Question: '''
sfdp -Goverlap=prism -Tsvg grafo.gv > grafo.svg
'''
This simple command seams to behave differently in my computer (I have ubuntu 11) comparing to my friend's mac. In my computer it takes something like a minute, while on it's computer it takes less then a second. Our hardware isn't that different in therms of processor (I don't have my graphics card drivers installed thought, but I doubt graphviz uses graphic card to do something)
Also the output files look different- his looks much better (this is his):

Mine just spreads all the nodes in a enormous area...! And it seams kinda buggy when opening with a svg viewer :/ Sometimes i doesn't even open at all.
I don't understand what might be the cause of this, my version of graphviz is relatively recent.
Here is some eventually useful information:
> dot - graphviz version 2.26.3 (20100126.1600) Activated plugin
library: libgvplugin_pango.so.6 Using textlayout: textlayout:cairo
Activated plugin library: libgvplugin_dot_layout.so.6 Using layout:
dot:dot_layout Activated plugin library: libgvplugin_core.so.6 Using
render: dot:core Using device: dot:dot:core The plugin configuration
file: /usr/lib/graphviz/config6 was successfully loaded.
render : cairo dot fig gd map ps svg tk vml vrml xdot
layout : circo dot fdp neato nop nop1 nop2 osage patchwork sfdp twopi
textlayout : textlayout
device : canon cmap cmapx cmapx_np dot eps fig gd gd2 gif gv imap imap_np ismap jpe jpeg jpg pdf plain plain-ext png ps ps2 svg svgz tk
vml vmlz vrml wbmp x11 xdot xlib
loadimage : (lib) eps gd gd2 gif jpe jpeg jpg png ps svg
Would be great if you people could help me. Here is the gv file, so you can try to render it yourself:
<URL>
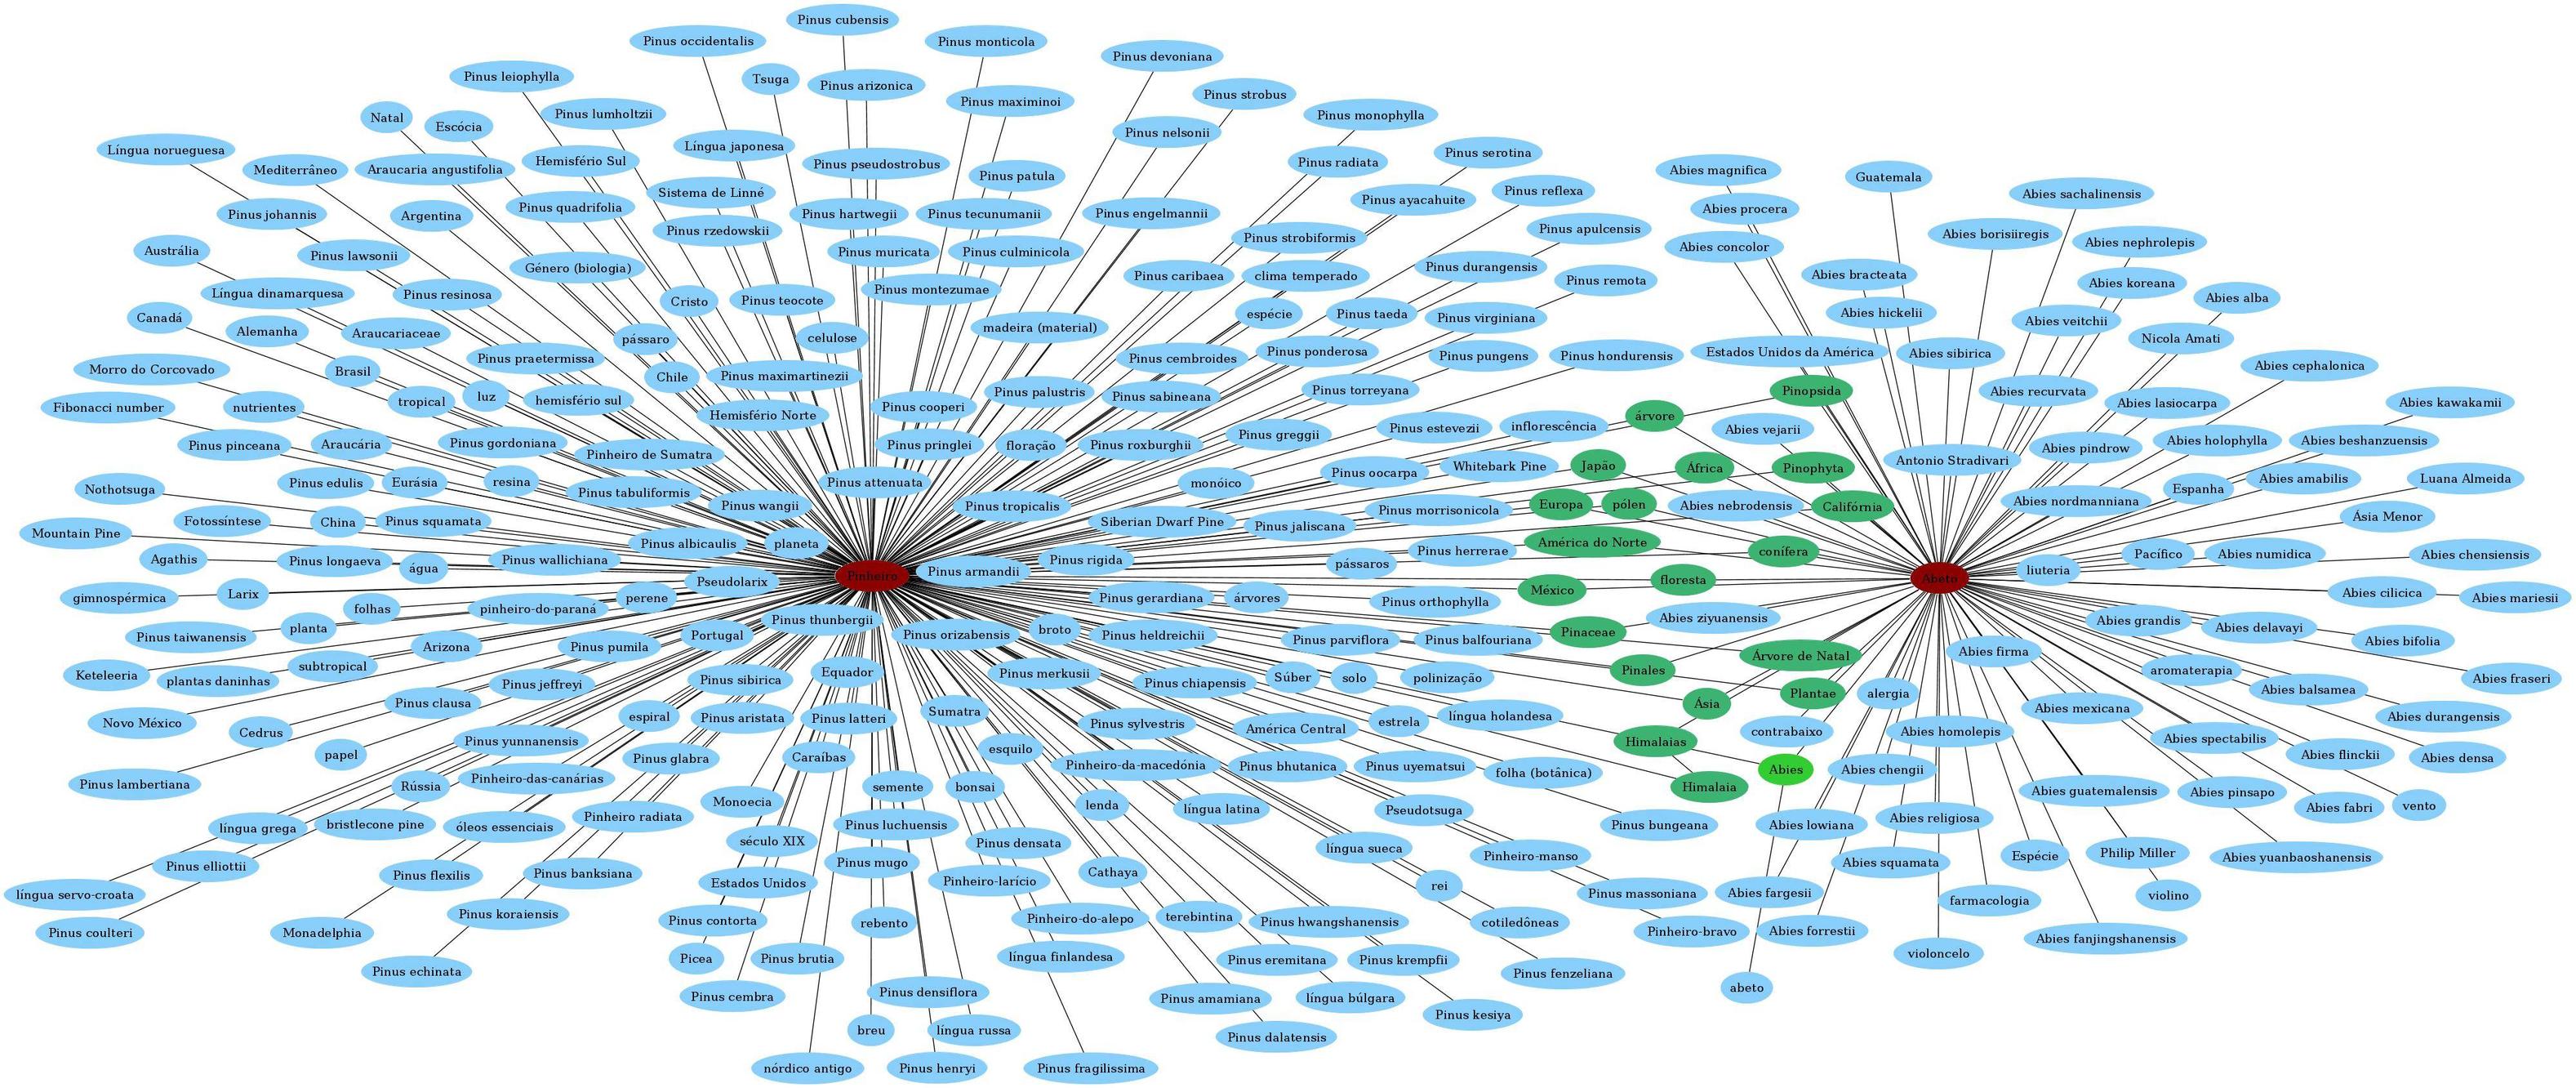
Answer: I solved this by installing a more recent version of graphviz. Apparently, the prism layout algorithm was not avaible with the version I had installed. It's weird thought, because may friend had an older version...